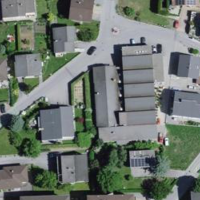
EUNIS habitat code: 54
Species observed at this site:
Veronica hederifolia